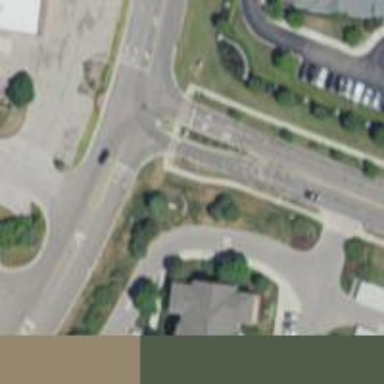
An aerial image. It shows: Unclassified asphalt road with separate sidewalk.